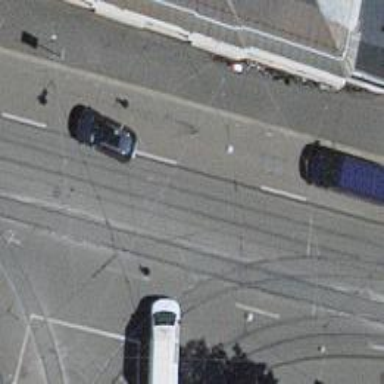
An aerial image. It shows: Tram railway with one track and electrified by contact line.